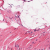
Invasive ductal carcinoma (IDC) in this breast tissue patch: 0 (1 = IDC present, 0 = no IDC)